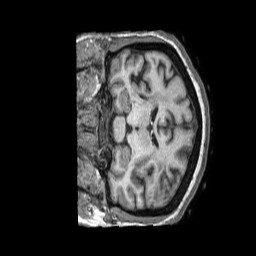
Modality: T1w
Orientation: coronal
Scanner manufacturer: philips
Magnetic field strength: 1.5 T
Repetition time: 0.007336 s
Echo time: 0.003336 s